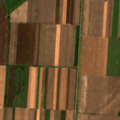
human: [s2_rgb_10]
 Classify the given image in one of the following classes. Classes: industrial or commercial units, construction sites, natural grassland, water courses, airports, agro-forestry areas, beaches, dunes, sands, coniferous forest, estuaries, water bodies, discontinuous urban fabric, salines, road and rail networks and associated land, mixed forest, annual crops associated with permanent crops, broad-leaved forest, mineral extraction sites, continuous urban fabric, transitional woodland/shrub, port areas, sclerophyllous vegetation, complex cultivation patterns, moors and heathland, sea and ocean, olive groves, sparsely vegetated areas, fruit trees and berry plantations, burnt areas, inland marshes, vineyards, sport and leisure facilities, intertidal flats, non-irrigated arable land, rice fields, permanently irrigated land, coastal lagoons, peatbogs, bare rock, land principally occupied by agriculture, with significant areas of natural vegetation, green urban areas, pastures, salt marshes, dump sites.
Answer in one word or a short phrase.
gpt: non-irrigated arable land